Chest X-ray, PA view. Patient: 46 years old, sex M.
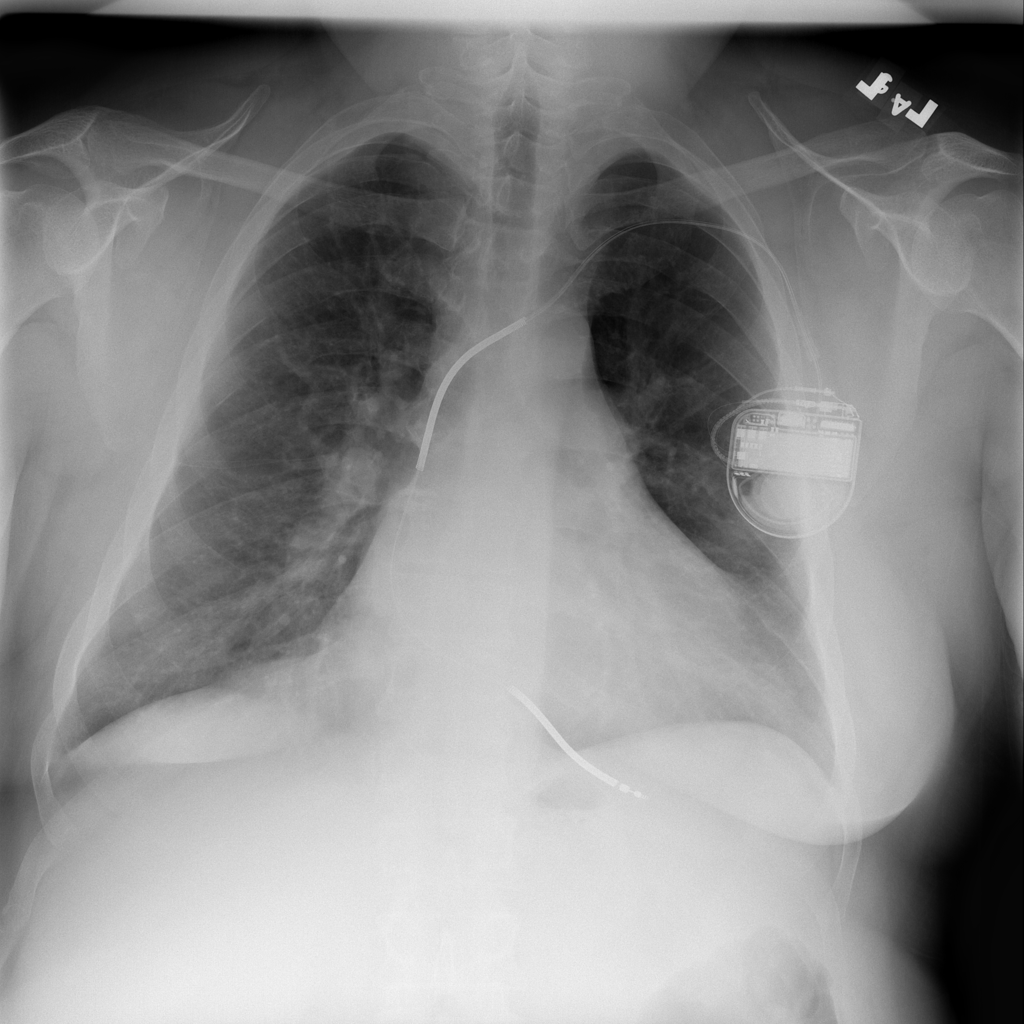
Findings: No Finding